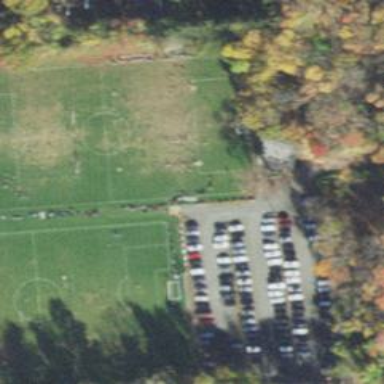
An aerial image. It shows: Soccer pitch for leisureland activities.